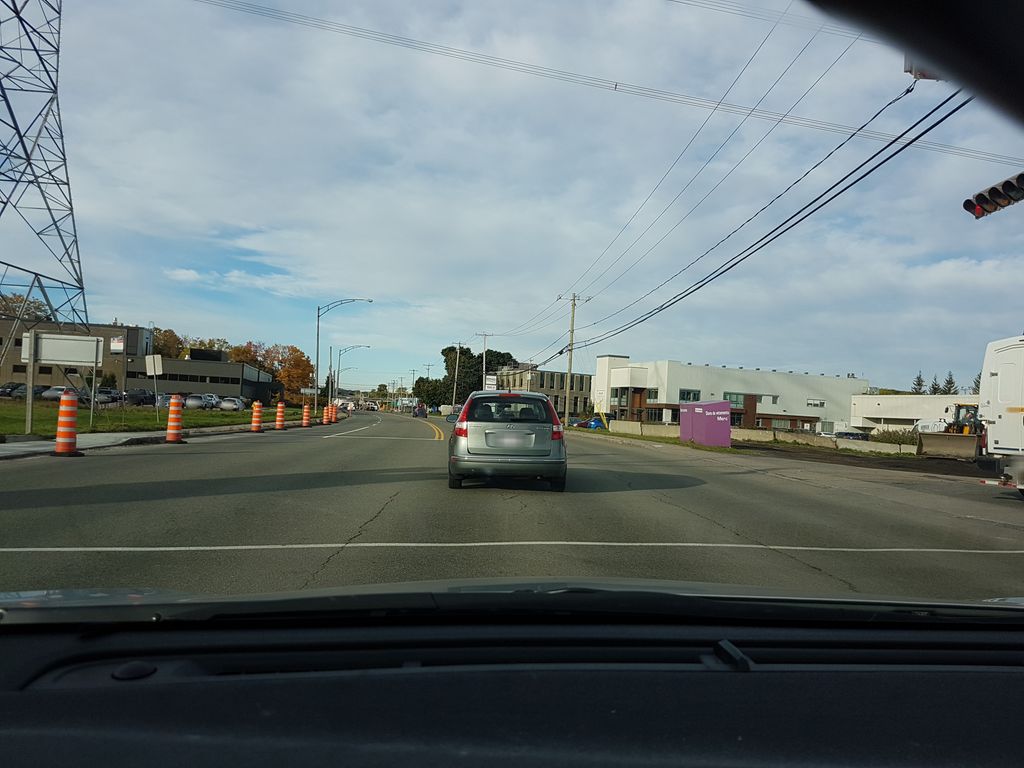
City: quebec_city